Field crop: maize
Growth stage: 2
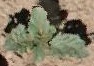
Species: datura